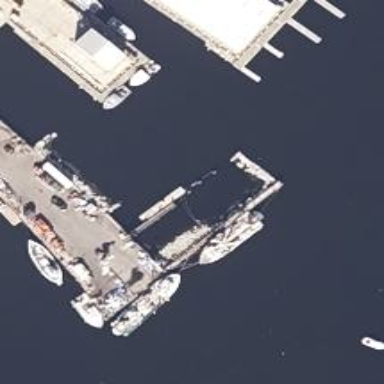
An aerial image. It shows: Man-made pier.